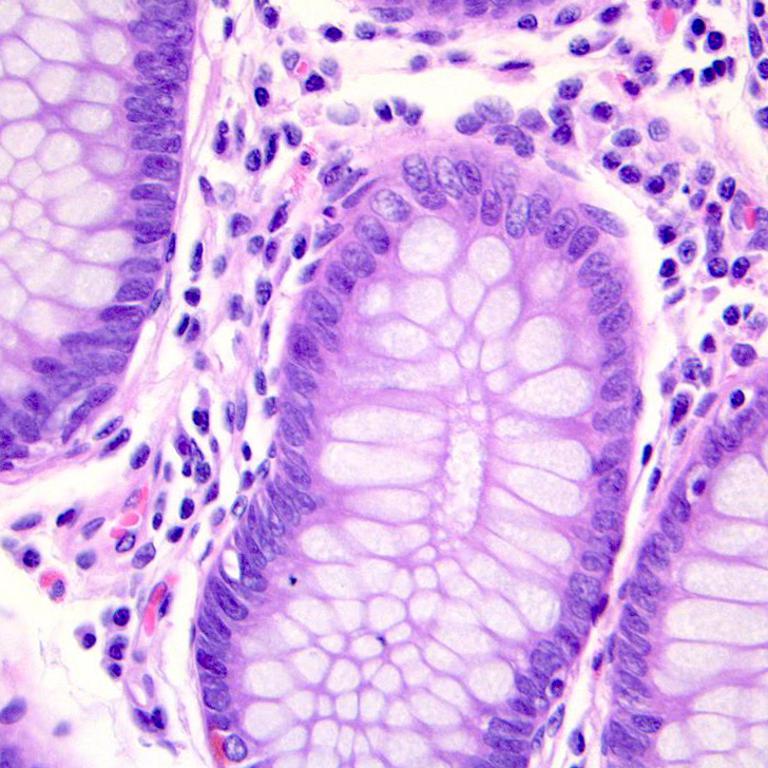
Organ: colon
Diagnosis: benign